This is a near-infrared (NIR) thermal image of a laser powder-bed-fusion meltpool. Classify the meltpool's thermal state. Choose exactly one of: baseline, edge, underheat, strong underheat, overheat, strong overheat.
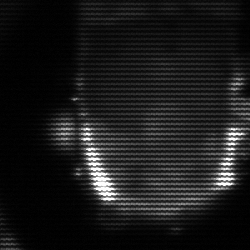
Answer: baseline